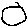
Label: circle